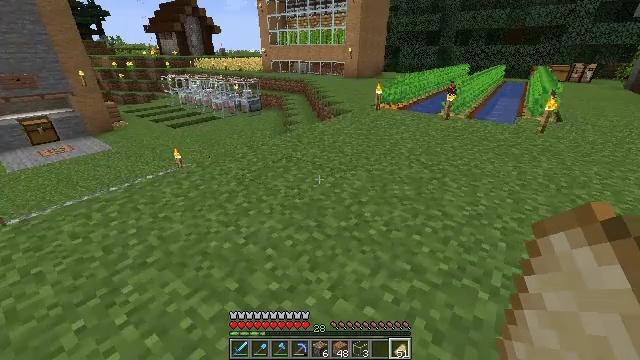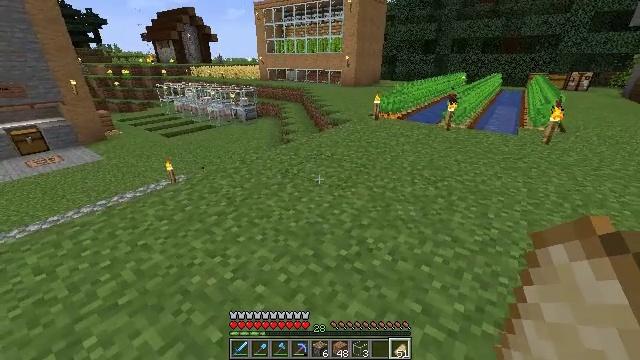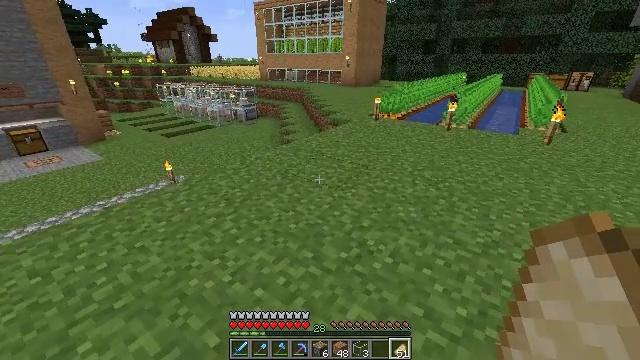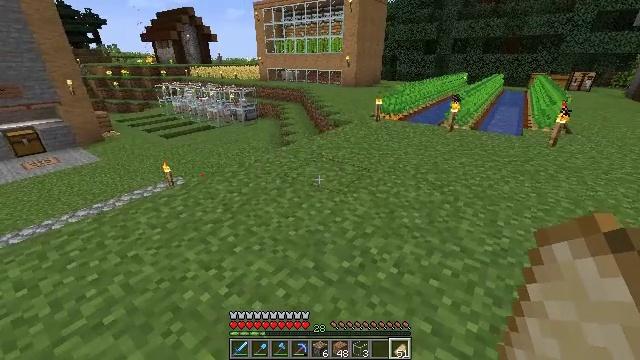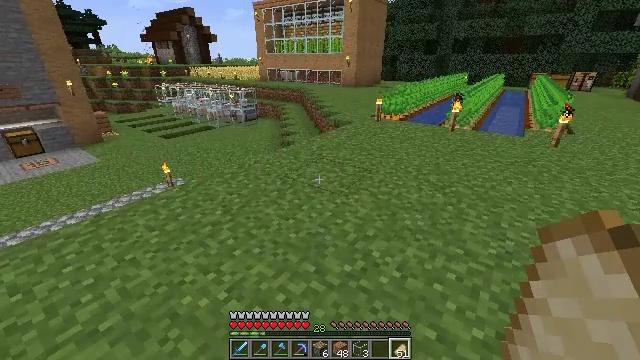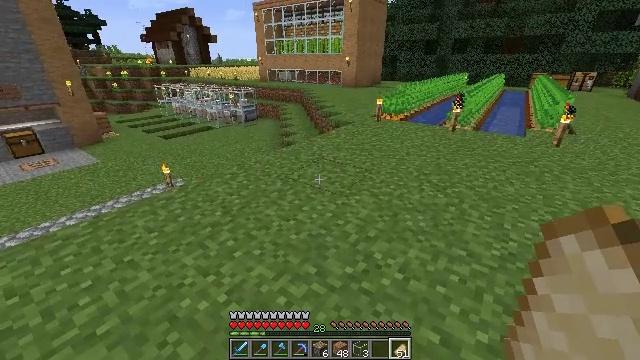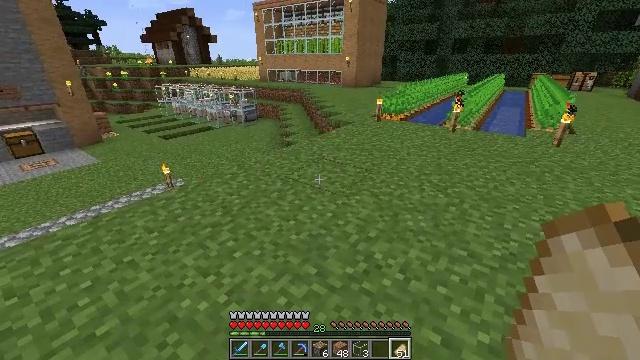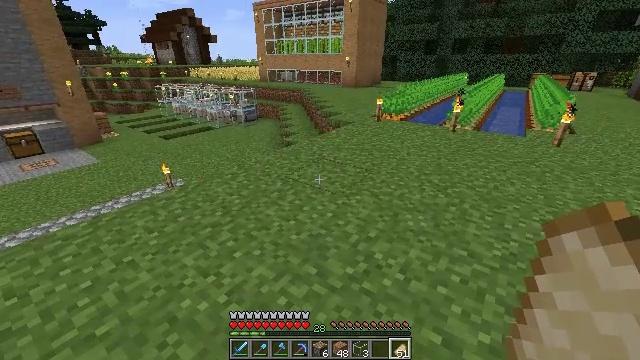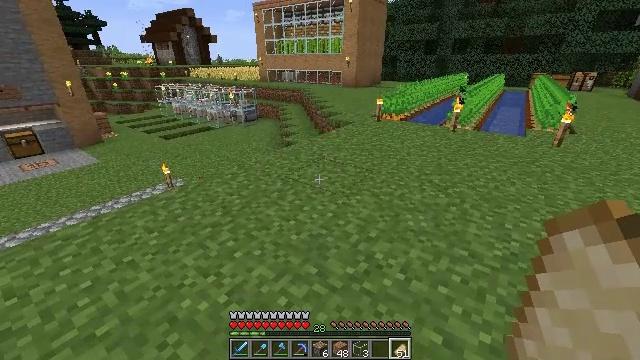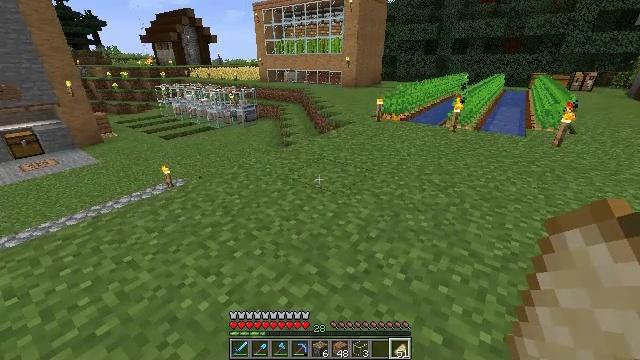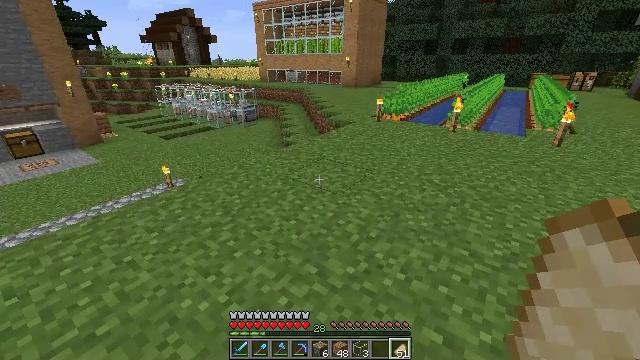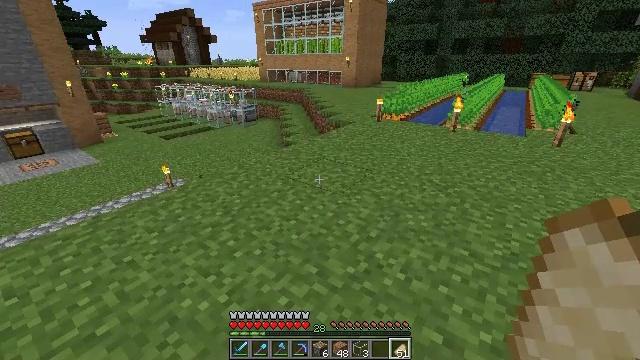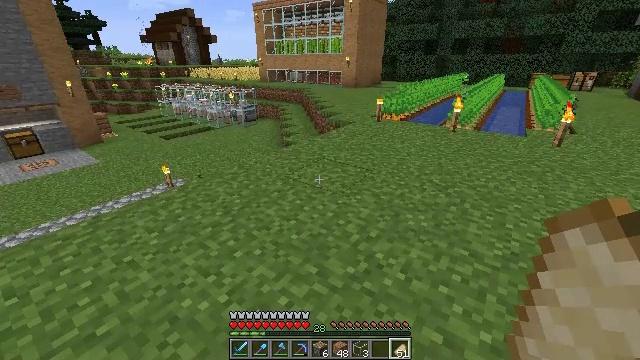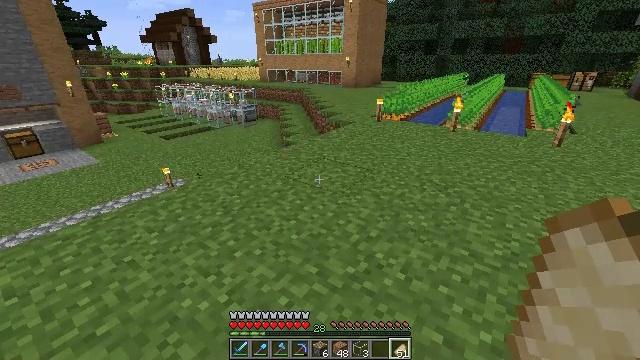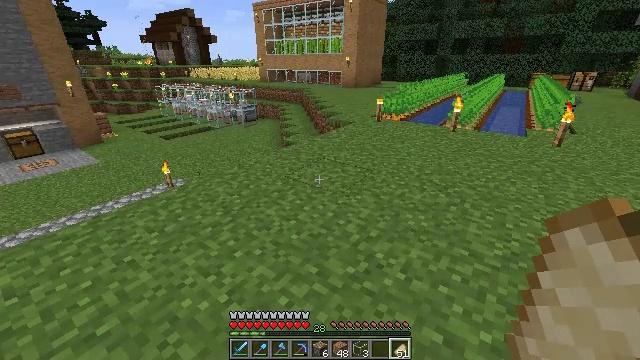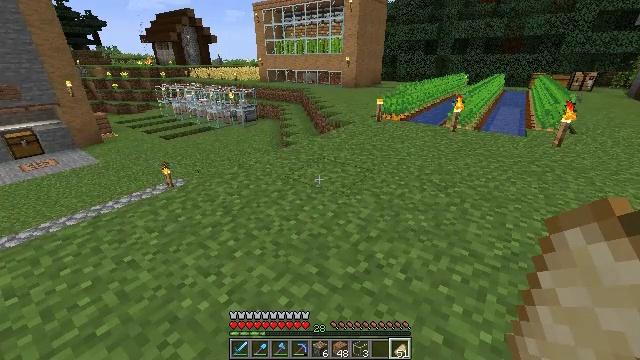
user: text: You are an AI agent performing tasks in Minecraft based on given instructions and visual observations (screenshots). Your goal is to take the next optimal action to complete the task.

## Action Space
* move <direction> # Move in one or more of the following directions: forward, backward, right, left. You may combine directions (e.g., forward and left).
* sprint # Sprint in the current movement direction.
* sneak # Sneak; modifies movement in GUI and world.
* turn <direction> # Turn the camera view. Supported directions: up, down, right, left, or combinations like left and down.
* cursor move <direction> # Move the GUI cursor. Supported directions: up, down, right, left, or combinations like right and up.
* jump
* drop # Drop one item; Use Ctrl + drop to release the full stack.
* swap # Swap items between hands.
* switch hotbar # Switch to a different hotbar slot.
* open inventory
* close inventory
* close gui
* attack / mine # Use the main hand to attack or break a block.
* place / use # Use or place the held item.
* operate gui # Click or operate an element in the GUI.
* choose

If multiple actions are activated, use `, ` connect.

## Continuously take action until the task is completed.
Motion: motion action
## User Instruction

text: Interact with the crafting table for redstone.
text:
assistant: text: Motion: move forward, turn up
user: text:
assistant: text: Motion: no_op
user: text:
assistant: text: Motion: no_op
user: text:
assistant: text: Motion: no_op
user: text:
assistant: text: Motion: no_op
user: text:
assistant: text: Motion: no_op
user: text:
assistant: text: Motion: no_op
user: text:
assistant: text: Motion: no_op
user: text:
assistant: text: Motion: no_op
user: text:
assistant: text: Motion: no_op
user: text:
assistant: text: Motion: no_op
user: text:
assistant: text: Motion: no_op
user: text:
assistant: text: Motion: no_op
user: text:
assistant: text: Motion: no_op
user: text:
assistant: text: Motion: no_op
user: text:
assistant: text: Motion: no_op
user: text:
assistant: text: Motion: no_op
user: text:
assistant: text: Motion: no_op
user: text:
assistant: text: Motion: no_op
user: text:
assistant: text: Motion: no_op
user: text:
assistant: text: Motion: no_op
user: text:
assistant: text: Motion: no_op
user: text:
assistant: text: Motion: no_op
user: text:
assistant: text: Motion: no_op
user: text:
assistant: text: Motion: no_op
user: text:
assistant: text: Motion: no_op
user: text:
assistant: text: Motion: no_op
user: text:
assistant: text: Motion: no_op
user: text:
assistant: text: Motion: no_op
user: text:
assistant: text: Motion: no_op